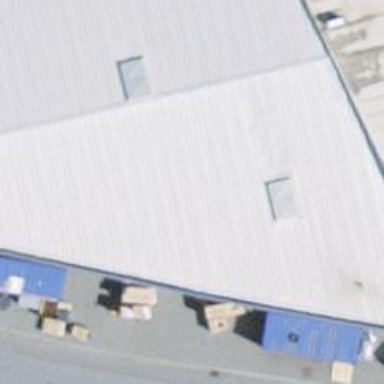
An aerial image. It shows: Furniture shop.